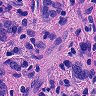
Metastatic tissue present: yes